Question: Is there a way to disable the code-hint underlining in Eclipse?

I use an eclipse-based IDE for a dynamic language, so it gets annoying at times when it can't discover methods from classes in other folders, and it fills half my screen with distracting yellow lines.
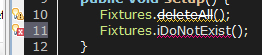
Answer: Search for "annotations" in the preferences pane. Select "warnings" (if that's what they are) and uncheck the "text" box.